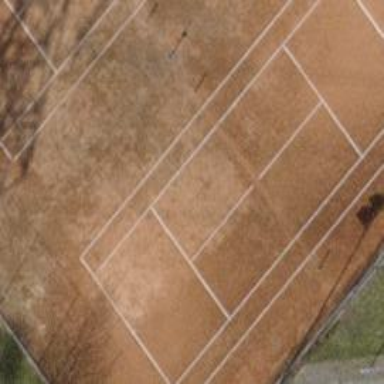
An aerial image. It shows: Tennis court on pitch designated for leisure land.